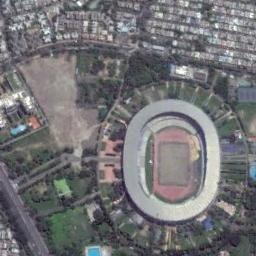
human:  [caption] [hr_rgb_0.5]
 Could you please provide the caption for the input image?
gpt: The stadium is on the bare land next to some buildings and trees .

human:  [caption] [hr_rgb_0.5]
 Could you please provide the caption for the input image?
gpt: This stadium has a white ring roof .

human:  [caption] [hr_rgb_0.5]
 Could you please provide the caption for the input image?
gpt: Many buildings of different shapes are beside the stadium .

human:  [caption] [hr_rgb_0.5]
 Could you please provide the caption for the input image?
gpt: The circular stadium is enclosed in the middle of the lawn, Next to the residential area .

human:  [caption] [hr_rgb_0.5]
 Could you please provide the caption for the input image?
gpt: There are many buildings around the stadium .